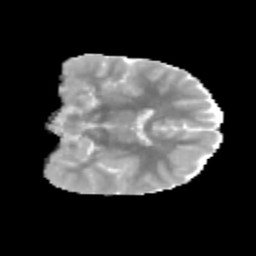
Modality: MD
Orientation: coronal
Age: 9
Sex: male
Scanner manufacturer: siemens
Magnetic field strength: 3 T
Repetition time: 3.8 s
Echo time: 0.07 s